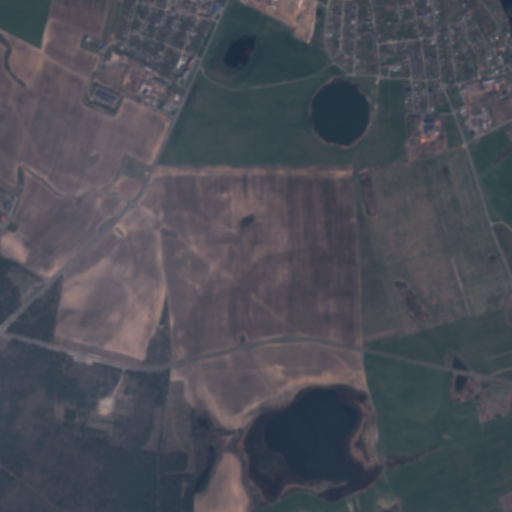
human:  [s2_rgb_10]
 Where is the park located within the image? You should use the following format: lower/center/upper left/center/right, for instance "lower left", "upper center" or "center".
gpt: The park is located in the center left of the image.
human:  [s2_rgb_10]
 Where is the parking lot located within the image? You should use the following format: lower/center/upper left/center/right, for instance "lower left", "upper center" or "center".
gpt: The parking lot is located in the left of the image.
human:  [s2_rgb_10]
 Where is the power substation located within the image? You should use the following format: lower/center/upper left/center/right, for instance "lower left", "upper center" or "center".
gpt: The power substation is located in the upper right of the image.
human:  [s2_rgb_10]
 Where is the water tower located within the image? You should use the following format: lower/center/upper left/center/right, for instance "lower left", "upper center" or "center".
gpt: The water tower is located in the upper right of the image.
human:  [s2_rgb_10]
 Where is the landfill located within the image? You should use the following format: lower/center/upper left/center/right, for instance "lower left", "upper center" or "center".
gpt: There is no landfill in the image.